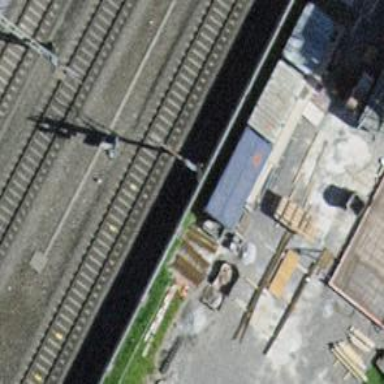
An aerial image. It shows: Railway signal.